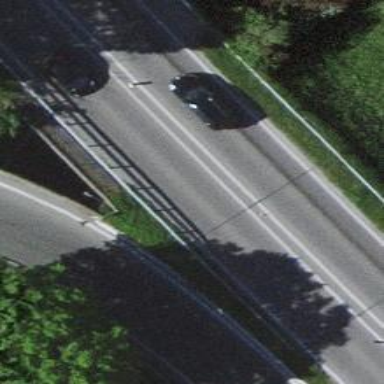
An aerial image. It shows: Trunk highway bridge with asphalt surface.